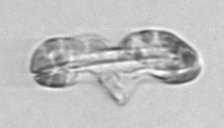
Label: Karenia